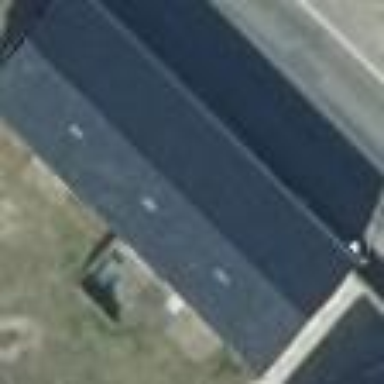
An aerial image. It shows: Building with gabled roof. The roof is oriented along the building and is colored black.